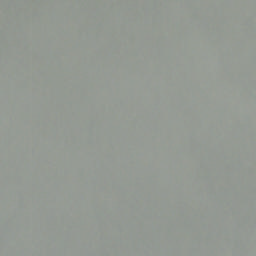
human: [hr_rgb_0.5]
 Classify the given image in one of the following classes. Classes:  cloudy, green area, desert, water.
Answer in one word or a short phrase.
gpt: cloudy